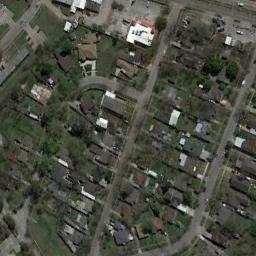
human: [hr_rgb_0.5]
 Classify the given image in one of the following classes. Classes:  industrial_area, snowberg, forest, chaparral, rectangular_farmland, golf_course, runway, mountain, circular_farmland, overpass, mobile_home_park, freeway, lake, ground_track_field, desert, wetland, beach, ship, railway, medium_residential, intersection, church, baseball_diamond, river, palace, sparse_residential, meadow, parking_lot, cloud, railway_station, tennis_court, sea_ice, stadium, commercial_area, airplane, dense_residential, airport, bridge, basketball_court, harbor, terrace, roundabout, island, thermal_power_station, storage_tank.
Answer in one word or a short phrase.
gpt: dense_residential